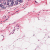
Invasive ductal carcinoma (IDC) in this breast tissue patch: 0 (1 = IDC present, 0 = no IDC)